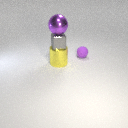
small purple rubber sphere behind large yellow metal cylinder